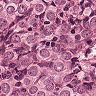
Metastatic tissue present: yes